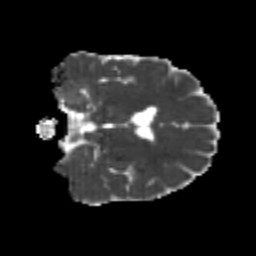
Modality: MD
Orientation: coronal
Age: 22
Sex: male
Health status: healthy
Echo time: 0.074 s